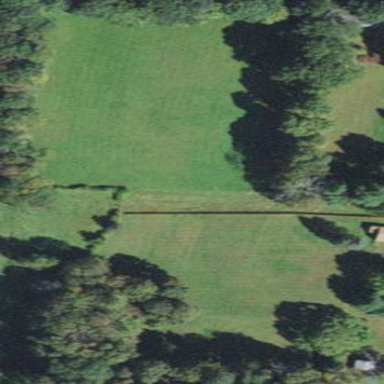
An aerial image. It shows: Agricultural meadow.